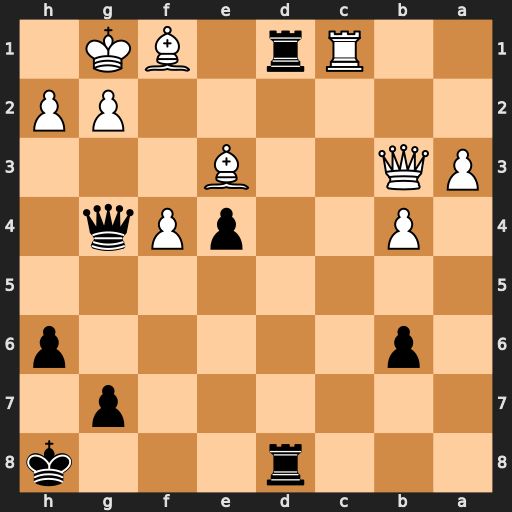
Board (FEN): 3r3k/6p1/1p5p/8/1P2pPq1/PQ2B3/6PP/2Rr1BK1
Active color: b
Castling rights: -
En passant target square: -
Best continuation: Qe2 Rxd1 Rxd1 Qxd1 Qxd1